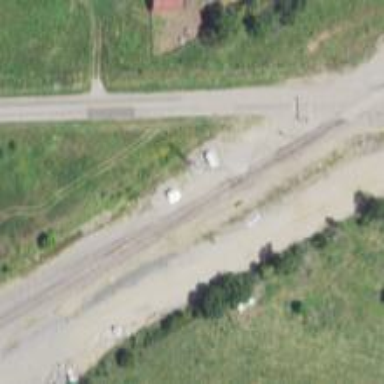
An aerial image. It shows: Railway spur junction.